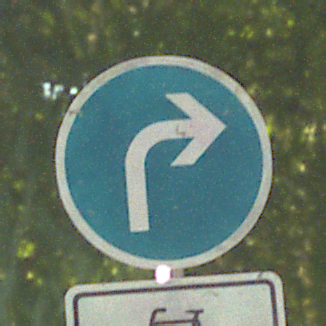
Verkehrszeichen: VorgeschriebeneFahrtrichtungRechts
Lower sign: EinspurigeFahrzeugeFrei1
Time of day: SunriseSunset
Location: Outdoor (Suburban)
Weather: Clear
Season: NotSpecified
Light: Natural